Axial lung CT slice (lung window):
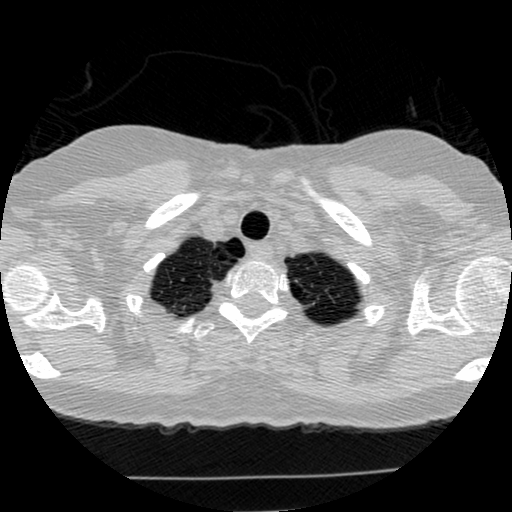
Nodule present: no